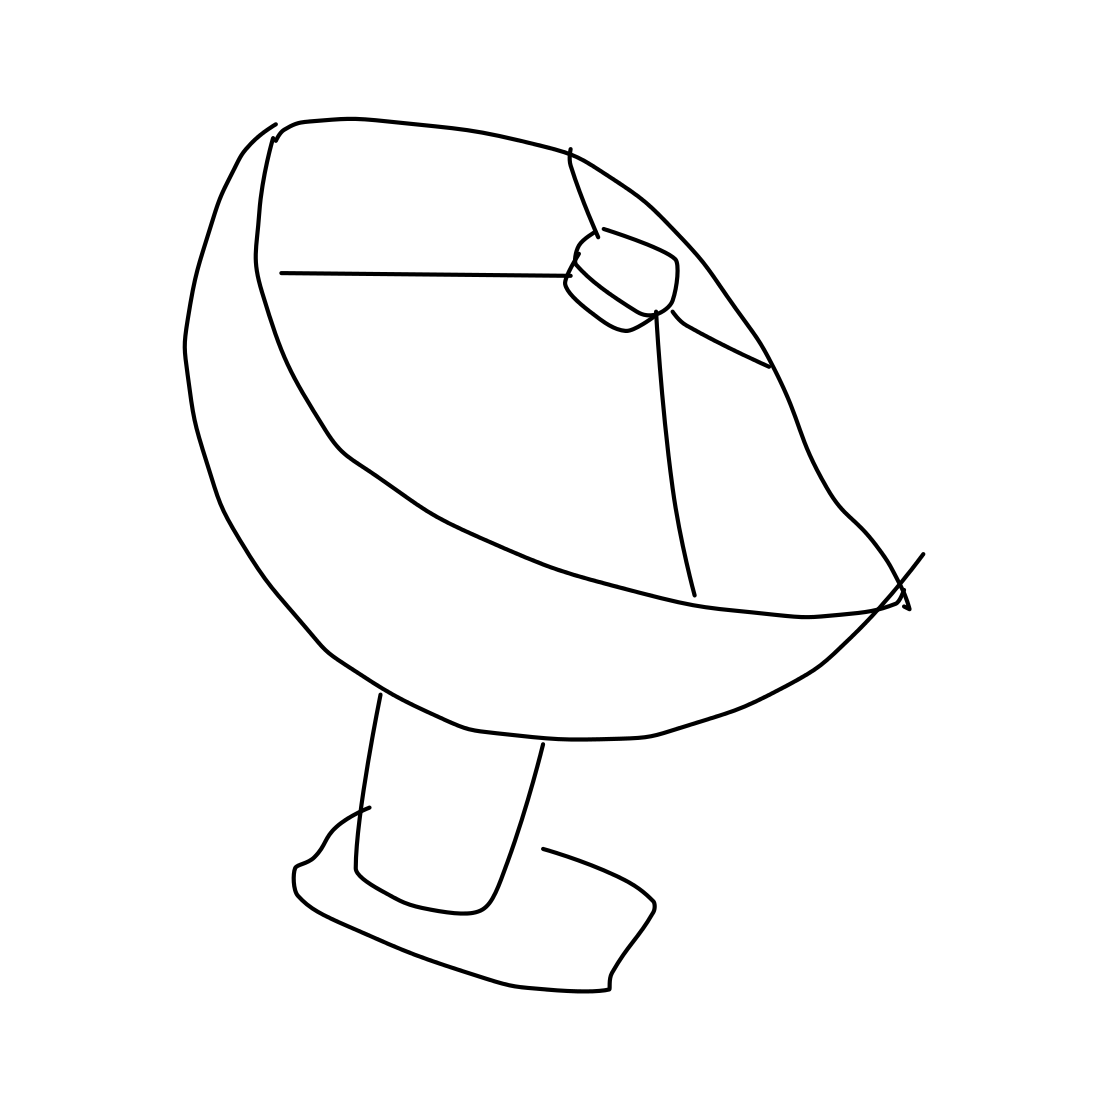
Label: satellite dish